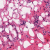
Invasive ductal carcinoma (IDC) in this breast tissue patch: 0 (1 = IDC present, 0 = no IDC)